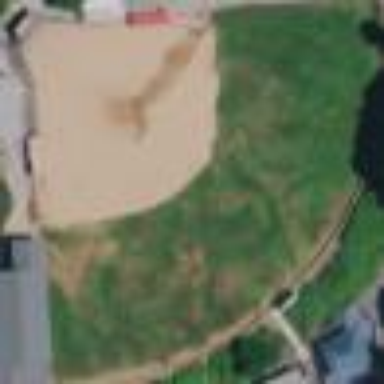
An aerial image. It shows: Baseball pitch for leisure land activities.